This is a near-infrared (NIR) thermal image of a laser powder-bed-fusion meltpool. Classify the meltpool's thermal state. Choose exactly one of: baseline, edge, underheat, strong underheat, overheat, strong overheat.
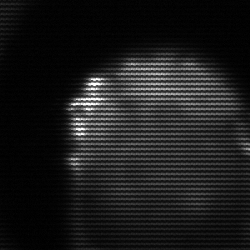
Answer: edge